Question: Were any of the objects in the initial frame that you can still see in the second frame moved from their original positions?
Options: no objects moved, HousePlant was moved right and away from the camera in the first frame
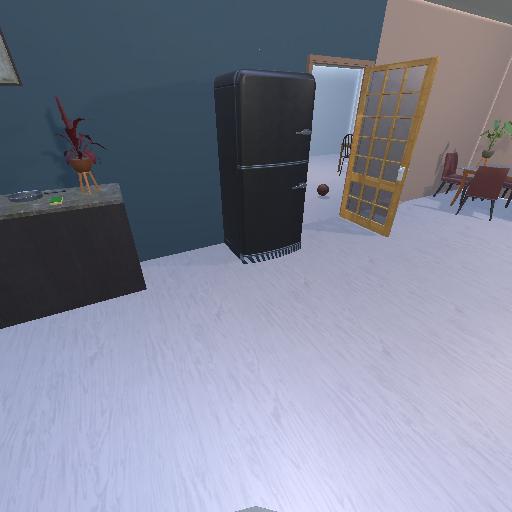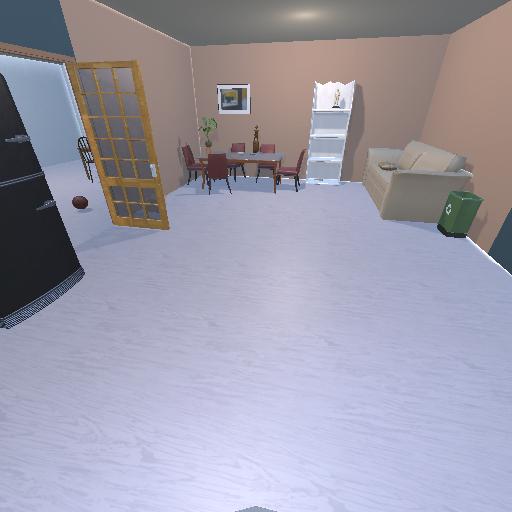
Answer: no objects moved